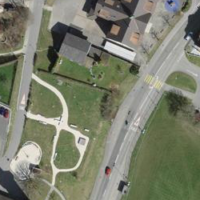
EUNIS habitat code: 54
Species observed at this site:
Roeseliana roeselii
Filipendula ulmaria